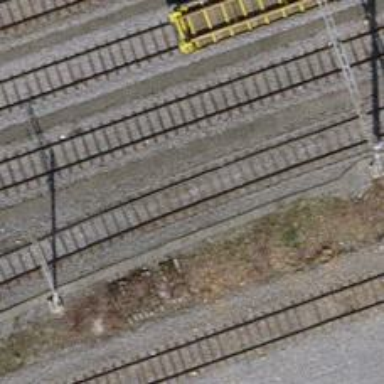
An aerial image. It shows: Rail yard with electrified contact lines for the railway.